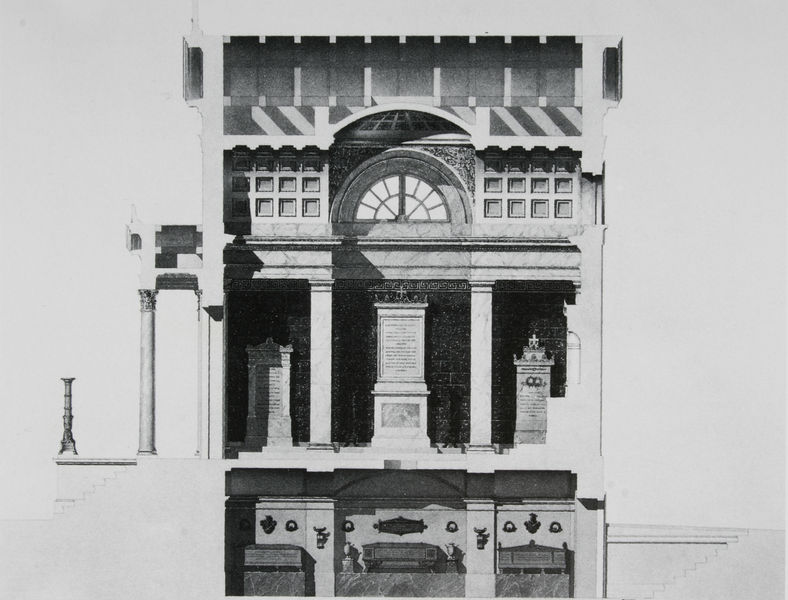
Titel: Studienzeichnung, Begräbniskapelle, Schnitt
Künstler: Anton Mühe
Standort: München
Institution: Architekturmuseum der Technischen Universität
Schlagwörter: schatten, weiß, fenster, licht, marmor, pfeiler, schwarz, skizze, säule, säulen, zeichnung, dach, gebäude, haus, architektur, sockel, stein, kirche, vorbau, statue, schrift, bogen, studie, grafik, graphik, laden, rundbogen, kuppel, tafel, inschrift, leuchter, vasen, platte, oben, unten, eingang, keller, gewölbe, antike, stockwerk, denkmal, druck, schnitt, schwarz weiß, radierung, stich, illustration, dachstuhl, entwurf, altar, kapitell, gruft, sarg, rosette, grab, gräber, rundbögen, geschosse, plan, kasetten, kassetten, kassettendecke, gedenken, korinthisch, kupferstich, schaft, querschnitt, mausoleum, sakral, bau, raster, sakralbau, grabmal, gebälk, klassizistisch, gedenkstein, garu, aufriss, krypta, zweigeschossig, durchschnitt, bogenfenster, halbbogen, denkmäler, architekturplan, epitaph, angeschnitten, tafeln, grabstein, grabsteine, särge, inschrfit, altare, seitenwand, bogenfesnter, licxht, hauptraum, 1810, mann, brille, hzeichnung, steintafeln, halbbogenfenster, säule pfeiler, visualisierugn